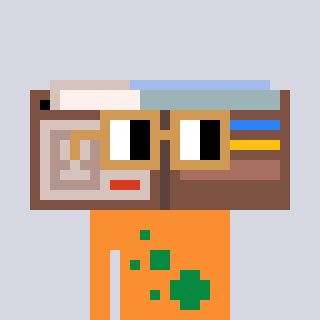
a pixel art character with square brown glasses, a wallet-shaped head and a orange-colored body on a cool background